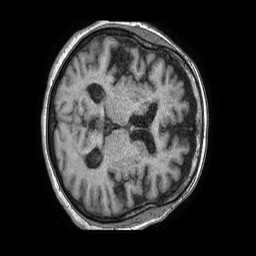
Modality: T1w
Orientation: axial
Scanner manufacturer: philips
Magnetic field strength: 1.5 T
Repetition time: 0.007698 s
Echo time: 0.003507 s